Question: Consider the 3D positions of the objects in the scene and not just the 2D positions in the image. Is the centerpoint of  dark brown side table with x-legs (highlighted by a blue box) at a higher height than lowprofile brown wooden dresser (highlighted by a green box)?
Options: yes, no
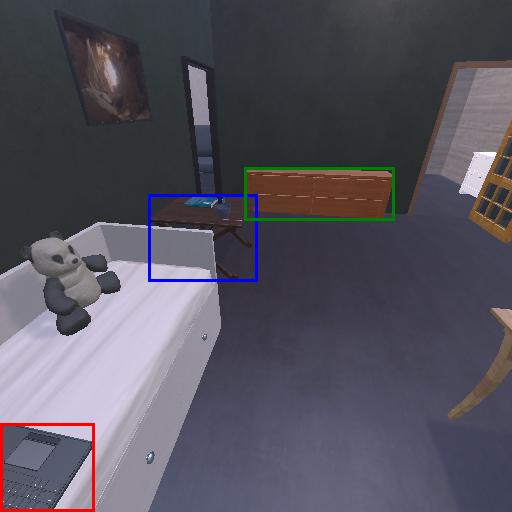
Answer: yes